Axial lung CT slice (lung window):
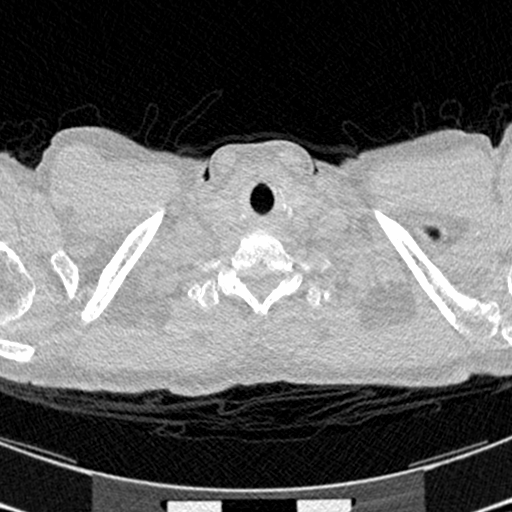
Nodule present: no